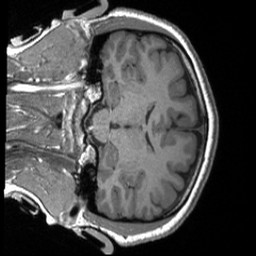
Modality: T1w
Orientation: coronal